Question: I'm trying to optimize my app for iPhone 6 and iPhone 6 + but I have a problem with the cells in the tableview.
i'm using Xcode 6 and iOS 8 .
In a few words as you can see from the image:
iPhone 4s on my tableview should scroll to view all of the cells
iPhone 5 and 5s I have no problem
iPhone 6 and iPhone 6 + much room left after the last cell ...
I need to align the cells in my tableview for all devices in praticolar way for iPhone 6 and iPhone 6 + .. I'm not using the autolayout therefore use the autoresize in the size of the storyboard inspector but does not seem to work ... can someone 'help me understand with some examples, how can I solve this problem ??

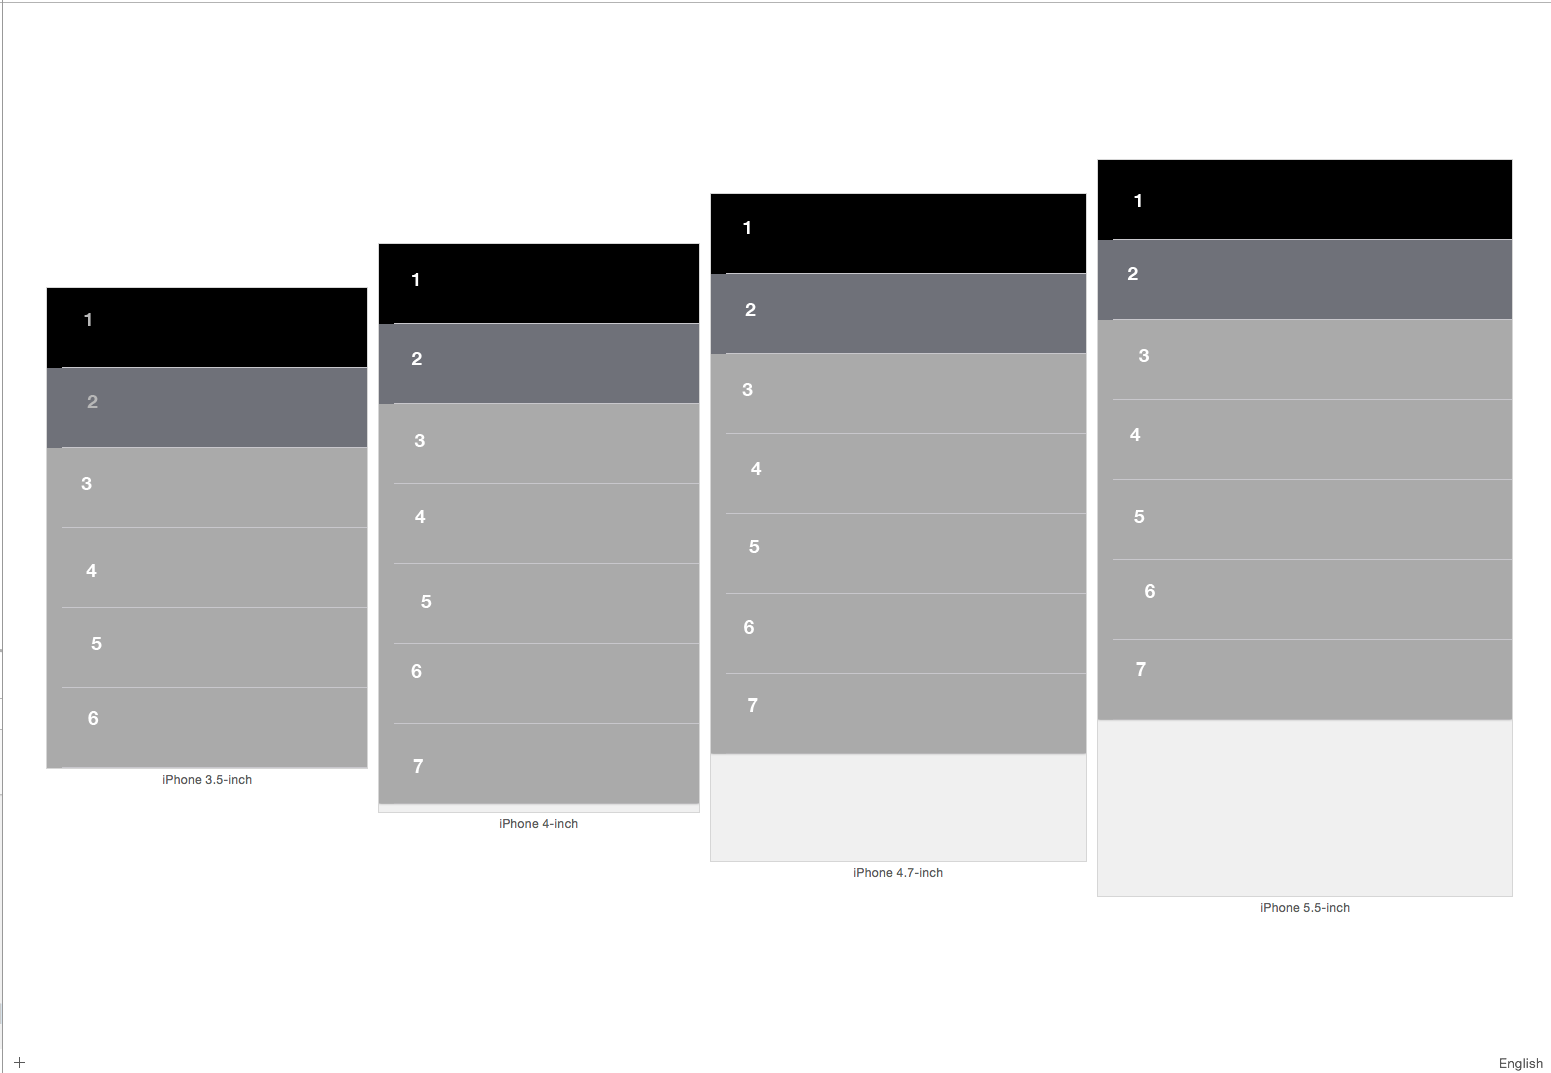
Answer: i'm solved with :
'''
#define iPhone4sEnable ( fabs( ( double )[ [ UIScreen mainScreen ] bounds ].size.height - ( double )480 ) < DBL_EPSILON )
#define iPhone5Enable ( fabs( ( double )[ [ UIScreen mainScreen ] bounds ].size.height - ( double )568 ) < DBL_EPSILON )
#define iPhone6Enable ( fabs( ( double )[ [ UIScreen mainScreen ] bounds ].size.height - ( double )667 ) < DBL_EPSILON )
#define iPhone6PlusEnable ( fabs( ( double )[ [ UIScreen mainScreen ] bounds ].size.height - ( double )736 ) < DBL_EPSILON )
'''